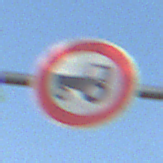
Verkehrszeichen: VerbotKraftfahrzeugeZuegeNichtSchneller25
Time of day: MorningAfternoon
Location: Outdoor (Suburban)
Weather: PartlyCloudy
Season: NotSpecified
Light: Natural